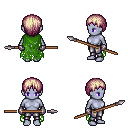
a pixel art fantasy rpg character, female body template, dark elf, purple skin, green tattered cape, metal pants, white blonde plain hairstyle, metal gloves, spear, four views (front, back, left, right), 2x2 character sprite sheet, small pixel art, hard edges, no anti-aliasing